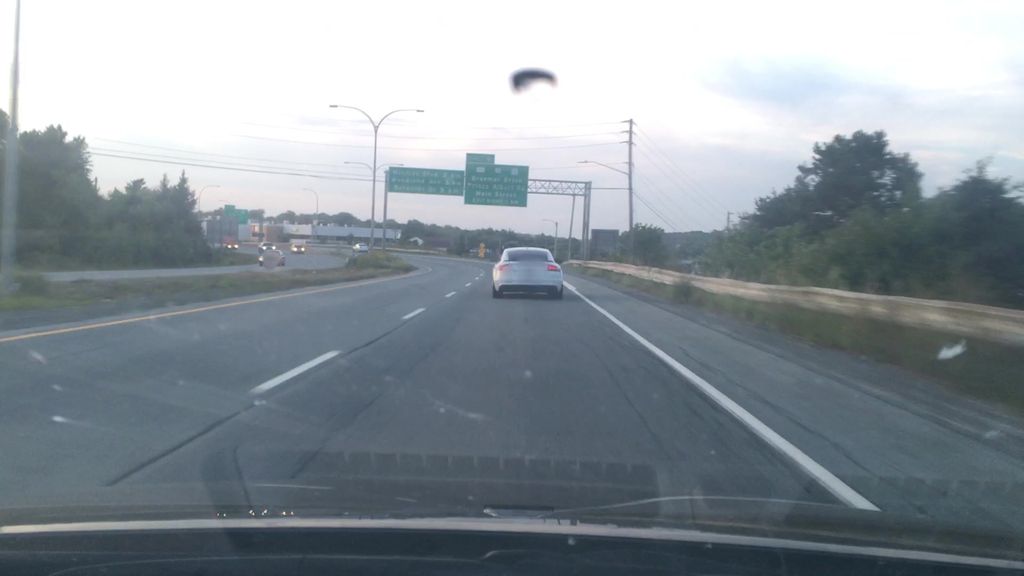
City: halifax